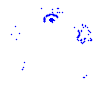
Particle: pion